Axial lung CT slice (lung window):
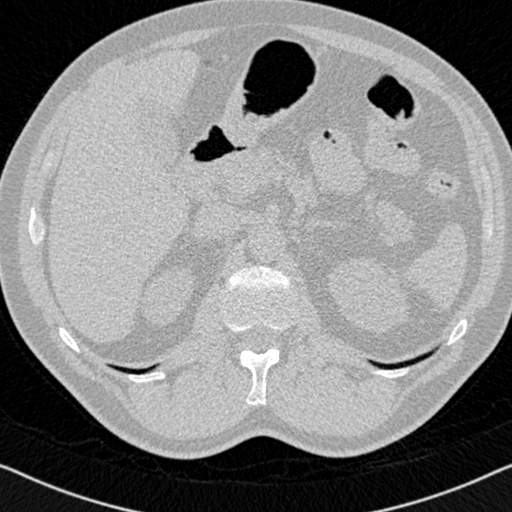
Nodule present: no